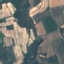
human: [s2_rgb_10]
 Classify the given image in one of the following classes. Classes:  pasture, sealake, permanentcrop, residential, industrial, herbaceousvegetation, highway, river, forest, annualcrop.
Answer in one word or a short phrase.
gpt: PermanentCrop